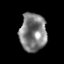
Tissue: prostate
Cell type: T cells
Senescence score: 0.3546
Nuclear area (px): 997
Mean DAPI intensity: 126.608